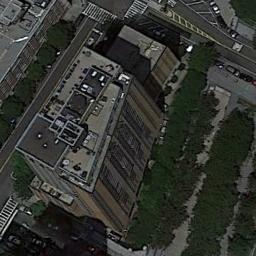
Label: commercial_area